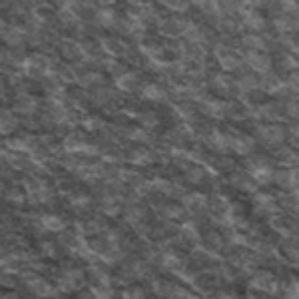
Label: frost